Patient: sex M, age 54
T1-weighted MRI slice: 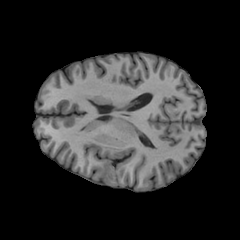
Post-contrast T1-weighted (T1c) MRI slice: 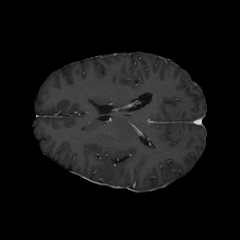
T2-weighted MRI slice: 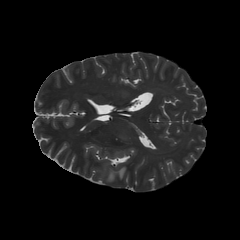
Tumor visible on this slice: yes
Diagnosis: Glioblastoma, IDH-wildtype
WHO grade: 4